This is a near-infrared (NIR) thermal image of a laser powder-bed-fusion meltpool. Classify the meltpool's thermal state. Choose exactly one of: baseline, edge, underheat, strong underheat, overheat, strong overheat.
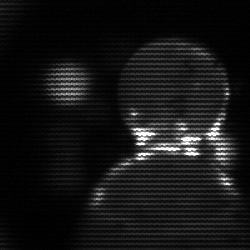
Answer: edge